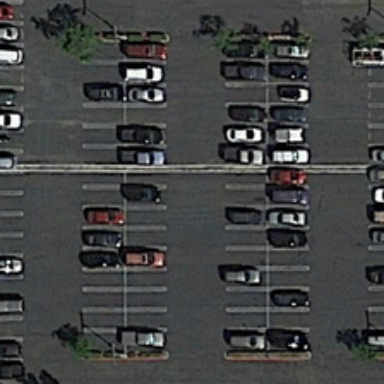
Many cars are parked in a parking lot near several green trees .